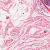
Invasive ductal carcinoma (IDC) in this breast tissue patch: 0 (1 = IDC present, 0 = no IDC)